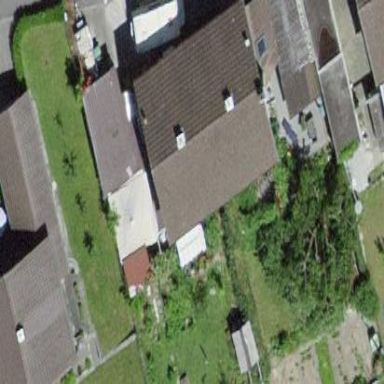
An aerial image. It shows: Terrace building with gabled roof.